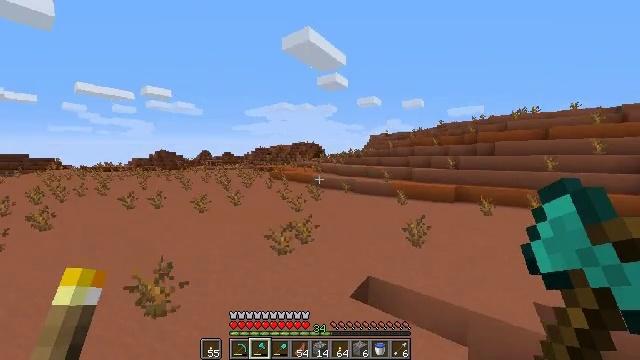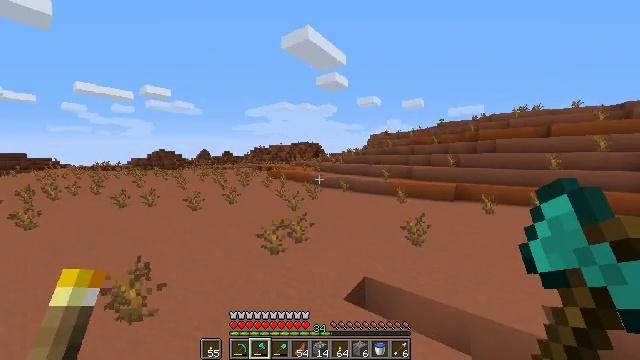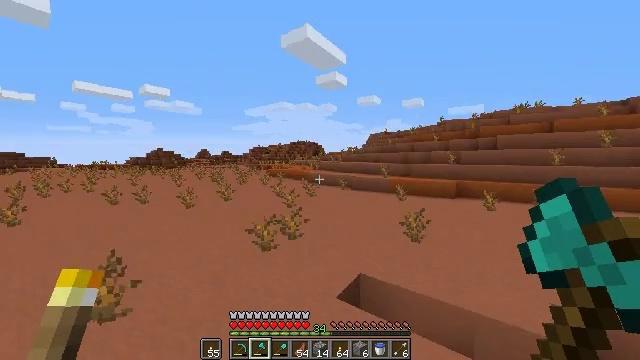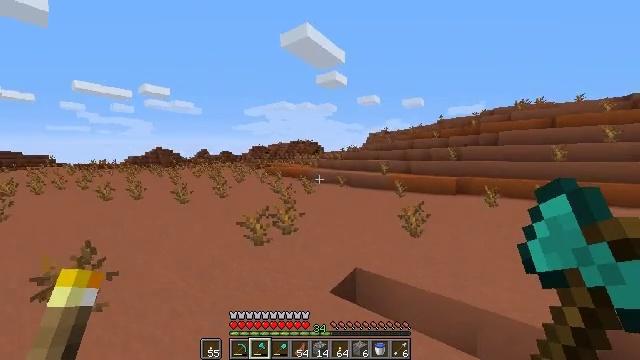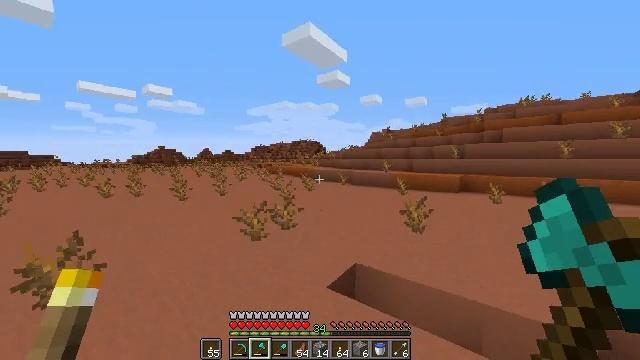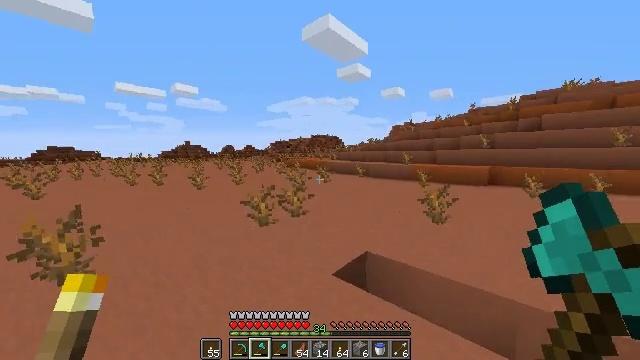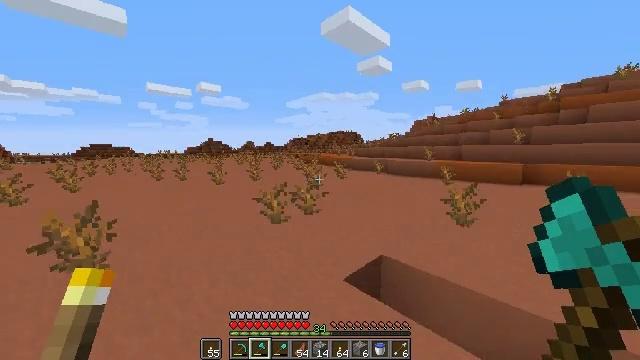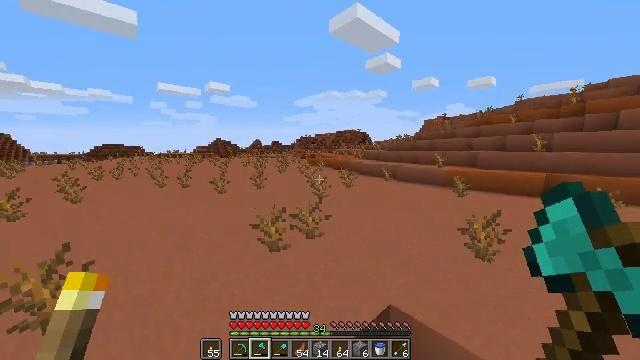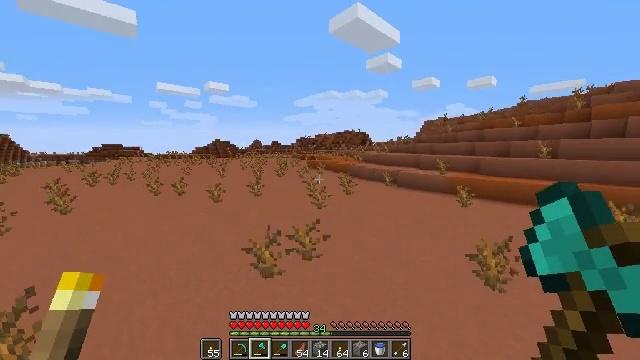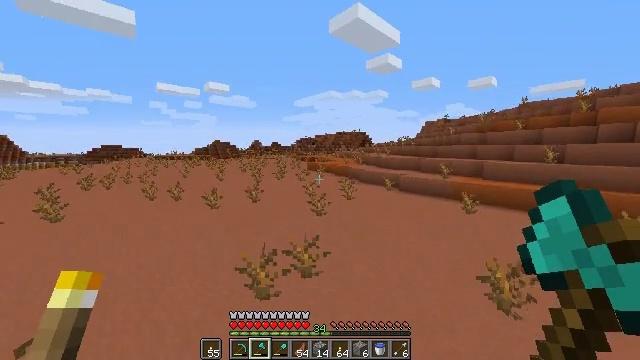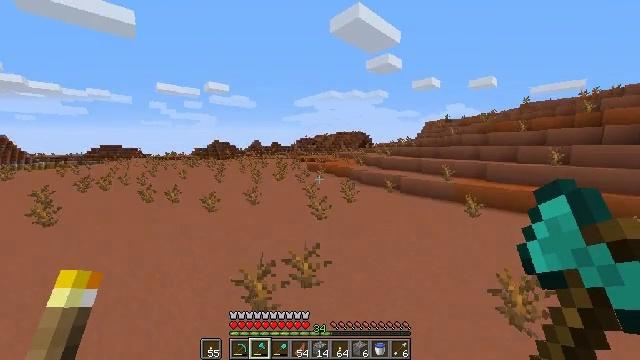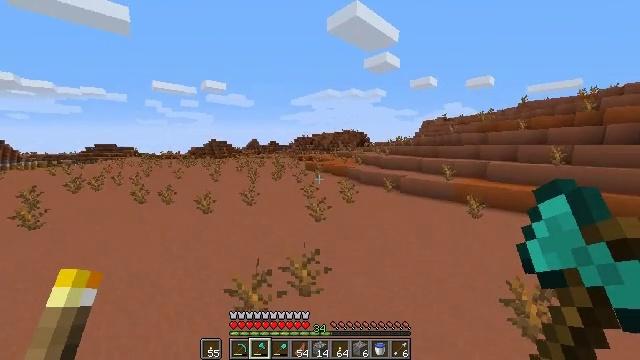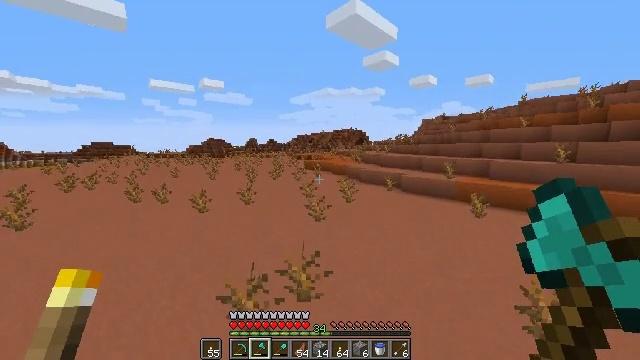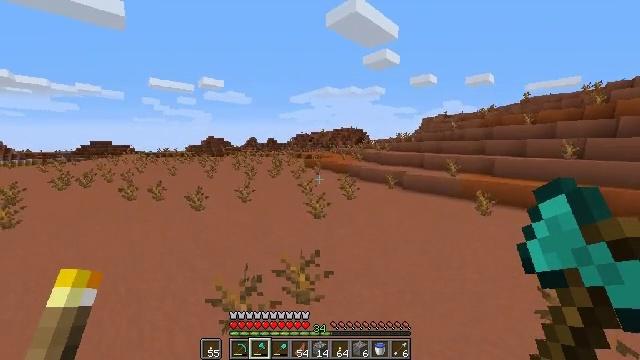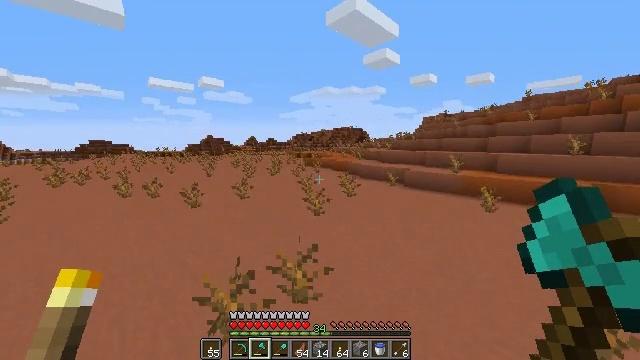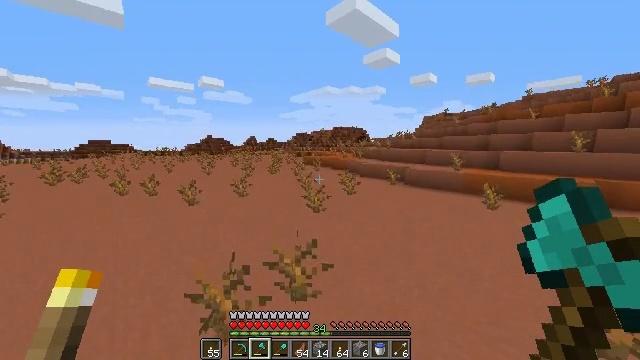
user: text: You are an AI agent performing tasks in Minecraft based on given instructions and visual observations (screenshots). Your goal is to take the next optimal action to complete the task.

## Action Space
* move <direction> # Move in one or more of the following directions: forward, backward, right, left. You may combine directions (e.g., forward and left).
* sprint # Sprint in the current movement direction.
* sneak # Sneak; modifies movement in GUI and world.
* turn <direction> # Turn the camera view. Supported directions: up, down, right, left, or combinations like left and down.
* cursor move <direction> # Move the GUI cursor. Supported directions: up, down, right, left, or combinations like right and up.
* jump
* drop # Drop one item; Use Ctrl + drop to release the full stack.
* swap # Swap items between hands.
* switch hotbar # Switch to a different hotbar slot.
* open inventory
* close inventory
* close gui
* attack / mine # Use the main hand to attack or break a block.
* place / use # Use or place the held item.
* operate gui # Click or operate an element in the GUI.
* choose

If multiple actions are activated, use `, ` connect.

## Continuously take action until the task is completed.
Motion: motion action
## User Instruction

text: Gather cactus by attacking it.
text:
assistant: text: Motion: move forward and move right, sprint, jump
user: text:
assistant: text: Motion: move forward and move right, sprint, jump
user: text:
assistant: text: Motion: move forward and move right, sprint, jump
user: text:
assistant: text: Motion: move forward and move right, sprint, jump
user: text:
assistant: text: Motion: move forward and move right, sprint, turn left and down, jump
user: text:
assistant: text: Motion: move forward and move left, sprint, turn left and down, jump
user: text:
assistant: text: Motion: move forward and move left, sprint, turn left, jump
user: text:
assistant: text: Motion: move forward and move left, sprint, jump
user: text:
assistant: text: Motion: move forward and move left, sprint, jump
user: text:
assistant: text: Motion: move forward and move left, sprint, jump
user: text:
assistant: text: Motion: move forward and move left, sprint, jump
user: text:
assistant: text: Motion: move forward and move right, sprint, jump
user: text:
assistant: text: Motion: move forward and move right, sprint, jump
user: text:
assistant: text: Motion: move forward and move right, sprint, jump
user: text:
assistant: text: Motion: move forward and move right, sprint, jump
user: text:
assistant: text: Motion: move forward and move right, sprint, jump
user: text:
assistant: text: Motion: move forward and move right, sprint, jump
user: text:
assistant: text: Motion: move forward and move right, sprint, jump
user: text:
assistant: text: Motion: move forward and move right, sprint, jump
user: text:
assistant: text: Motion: move forward and move right, sprint, jump
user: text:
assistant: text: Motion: move forward and move right, sprint, jump
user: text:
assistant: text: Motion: move forward and move right, sprint, jump
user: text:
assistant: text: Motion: move forward and move right, sprint, jump
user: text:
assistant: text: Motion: move forward and move right, sprint, jump
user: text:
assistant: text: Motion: move forward and move right, sprint, jump
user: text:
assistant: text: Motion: move forward and move right, sprint, jump
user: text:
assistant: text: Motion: move forward and move right, sprint, jump
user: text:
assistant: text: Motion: move forward and move right, sprint, jump
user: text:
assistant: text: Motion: move forward and move right, sprint, jump
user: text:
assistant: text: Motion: move forward and move right, sprint, jump